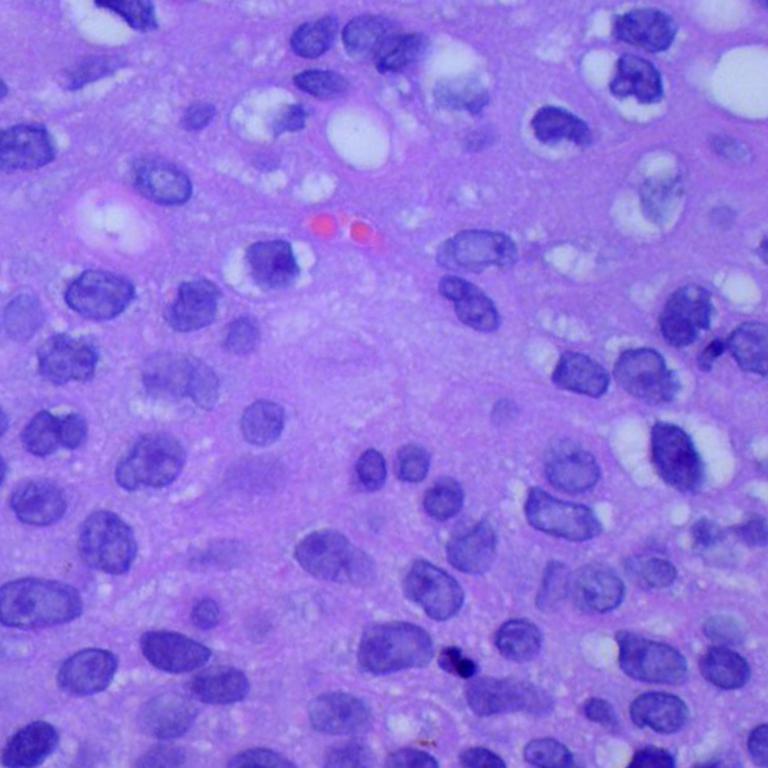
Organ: lung
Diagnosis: squamous carcinomas